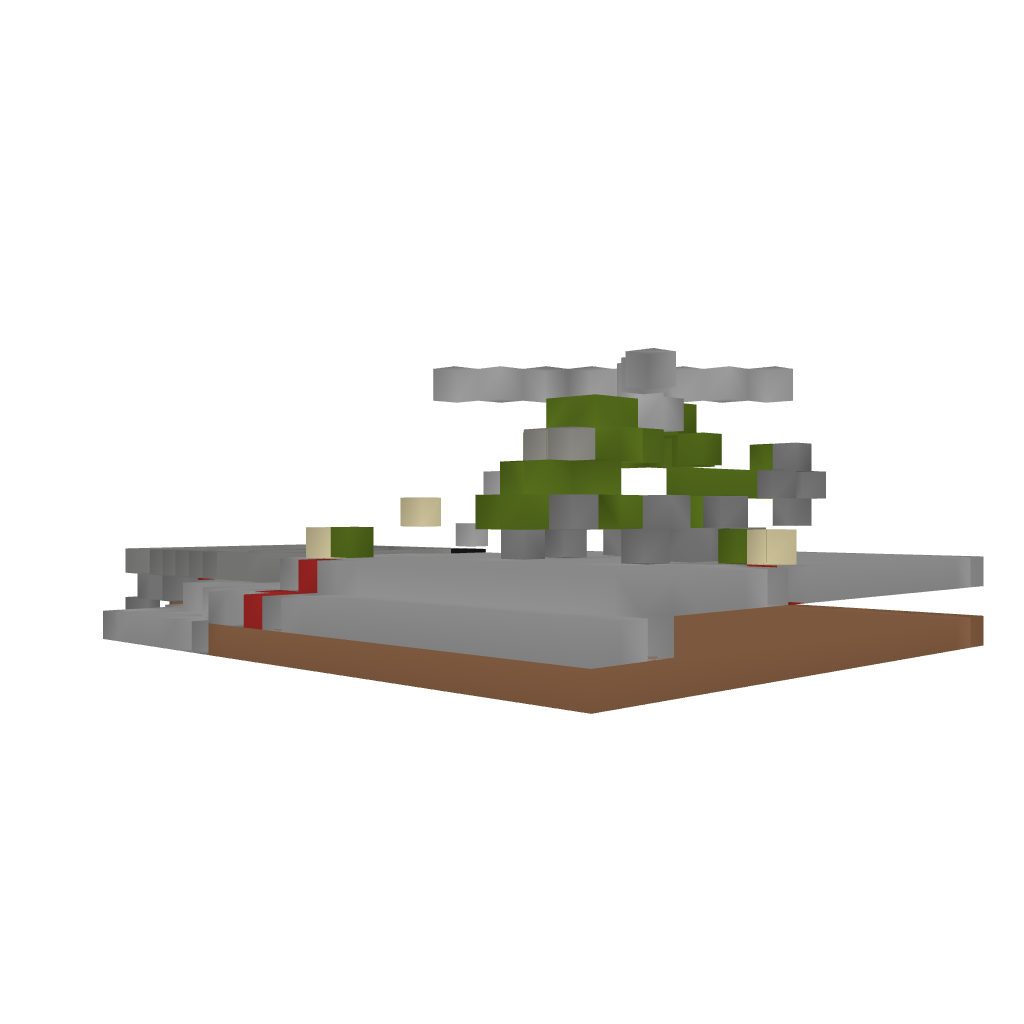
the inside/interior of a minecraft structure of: Chopper Scene